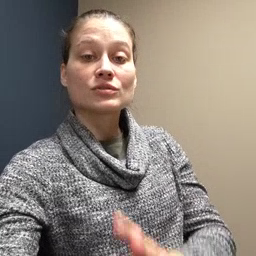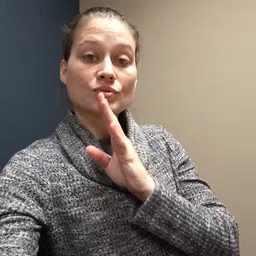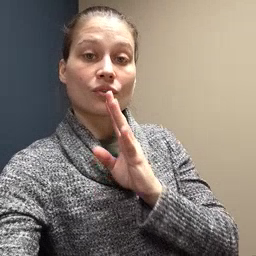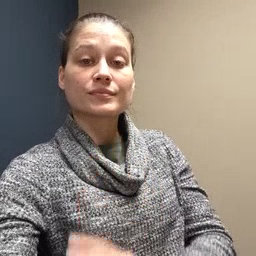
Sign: talk